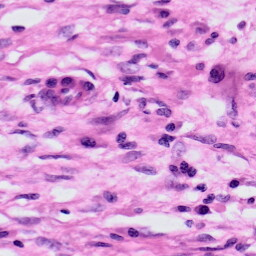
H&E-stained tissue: Skin